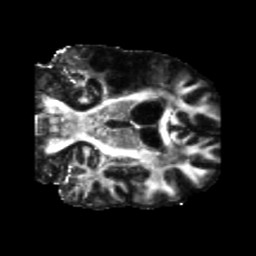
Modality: FA
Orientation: coronal
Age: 47
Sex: male
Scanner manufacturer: siemens
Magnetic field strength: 3 T
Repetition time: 5.25 s
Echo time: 0.08 s